八年级 · 度量几何学
, 在 $\triangle A B C$ 中, $\angle A C B=90^{\circ}$, 点 $D$ 是 $A B$ 的中点, $C D=2$, 则 $A B=$

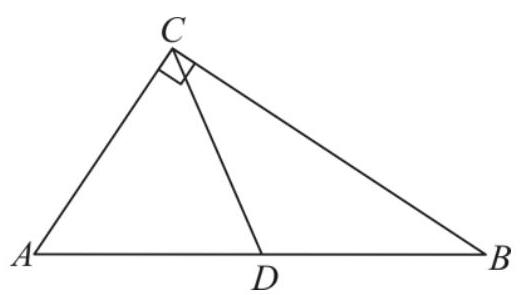
答案: 4